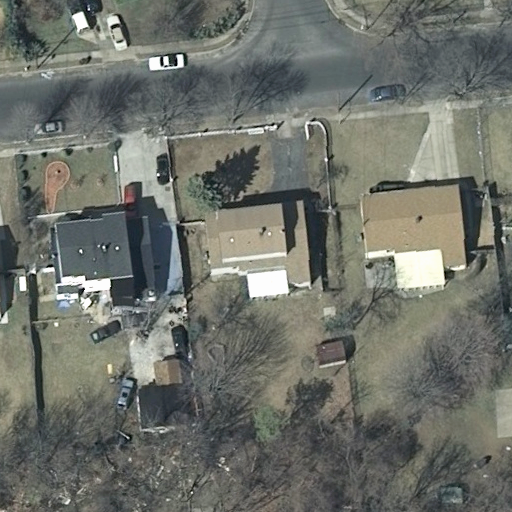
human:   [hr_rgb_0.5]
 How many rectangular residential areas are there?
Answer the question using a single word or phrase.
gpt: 1

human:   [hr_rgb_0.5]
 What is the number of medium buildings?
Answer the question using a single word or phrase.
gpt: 3

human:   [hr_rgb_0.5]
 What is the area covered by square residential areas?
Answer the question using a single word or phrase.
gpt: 0m2

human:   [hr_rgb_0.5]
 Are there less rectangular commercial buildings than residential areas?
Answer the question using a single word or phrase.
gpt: yes

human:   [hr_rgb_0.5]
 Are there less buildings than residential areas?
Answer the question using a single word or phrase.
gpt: no

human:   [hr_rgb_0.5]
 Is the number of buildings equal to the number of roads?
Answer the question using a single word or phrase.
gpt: no

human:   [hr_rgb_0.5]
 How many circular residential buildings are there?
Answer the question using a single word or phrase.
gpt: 0

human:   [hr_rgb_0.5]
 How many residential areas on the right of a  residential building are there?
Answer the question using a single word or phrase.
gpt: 0

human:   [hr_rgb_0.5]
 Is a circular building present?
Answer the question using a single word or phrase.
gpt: no

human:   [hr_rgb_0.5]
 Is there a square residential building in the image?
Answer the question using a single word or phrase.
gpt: no

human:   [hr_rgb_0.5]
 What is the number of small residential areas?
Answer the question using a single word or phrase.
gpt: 0

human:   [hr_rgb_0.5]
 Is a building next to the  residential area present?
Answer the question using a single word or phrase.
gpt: yes

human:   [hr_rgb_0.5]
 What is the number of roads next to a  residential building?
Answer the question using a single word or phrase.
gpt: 2

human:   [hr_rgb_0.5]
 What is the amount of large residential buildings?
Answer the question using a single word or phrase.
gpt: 0

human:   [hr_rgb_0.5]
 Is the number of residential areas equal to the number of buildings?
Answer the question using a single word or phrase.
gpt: no

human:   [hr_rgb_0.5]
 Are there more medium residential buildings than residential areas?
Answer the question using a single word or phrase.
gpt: yes

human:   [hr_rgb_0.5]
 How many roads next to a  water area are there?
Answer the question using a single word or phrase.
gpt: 0

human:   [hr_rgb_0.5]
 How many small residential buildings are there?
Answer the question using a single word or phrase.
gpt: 0

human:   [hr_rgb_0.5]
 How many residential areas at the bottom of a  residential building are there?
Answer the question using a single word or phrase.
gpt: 1

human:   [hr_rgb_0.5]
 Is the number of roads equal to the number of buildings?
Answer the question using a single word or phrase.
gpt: no

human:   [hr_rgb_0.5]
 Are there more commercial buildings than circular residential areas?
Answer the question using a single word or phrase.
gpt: no

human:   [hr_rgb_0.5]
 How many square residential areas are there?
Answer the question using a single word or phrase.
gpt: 0

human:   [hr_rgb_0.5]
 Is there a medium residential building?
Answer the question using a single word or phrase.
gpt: yes

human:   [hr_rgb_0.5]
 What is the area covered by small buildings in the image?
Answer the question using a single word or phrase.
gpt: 0m2

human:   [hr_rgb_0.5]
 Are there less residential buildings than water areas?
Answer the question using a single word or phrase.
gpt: no

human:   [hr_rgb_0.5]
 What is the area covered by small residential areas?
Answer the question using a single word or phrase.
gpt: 0m2

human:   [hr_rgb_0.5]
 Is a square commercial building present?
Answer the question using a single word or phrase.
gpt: no

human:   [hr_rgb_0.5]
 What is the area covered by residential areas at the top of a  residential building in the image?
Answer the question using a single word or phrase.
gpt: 0m2

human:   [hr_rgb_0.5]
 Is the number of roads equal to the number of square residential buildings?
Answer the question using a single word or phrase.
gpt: no

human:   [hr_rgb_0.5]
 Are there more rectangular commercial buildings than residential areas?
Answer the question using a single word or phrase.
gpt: no

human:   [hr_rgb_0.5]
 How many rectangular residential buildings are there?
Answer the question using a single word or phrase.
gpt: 0

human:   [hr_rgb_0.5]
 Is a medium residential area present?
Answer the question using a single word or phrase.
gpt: no

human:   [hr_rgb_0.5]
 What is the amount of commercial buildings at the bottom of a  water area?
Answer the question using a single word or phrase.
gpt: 0

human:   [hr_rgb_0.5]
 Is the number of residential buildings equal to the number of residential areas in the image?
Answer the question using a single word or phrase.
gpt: no

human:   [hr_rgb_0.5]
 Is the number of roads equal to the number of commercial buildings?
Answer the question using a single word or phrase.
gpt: no

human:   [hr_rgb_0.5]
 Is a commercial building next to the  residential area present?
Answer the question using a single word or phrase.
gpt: no